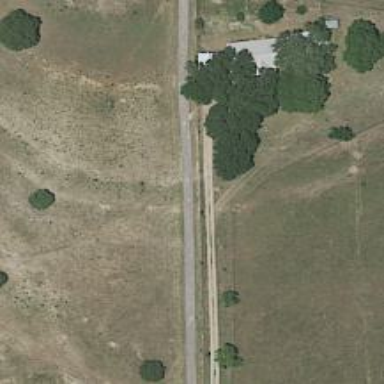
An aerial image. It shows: Driveway.